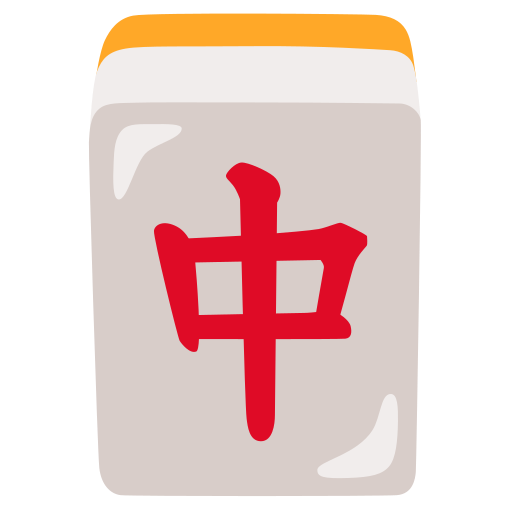
Emoji: 🀄